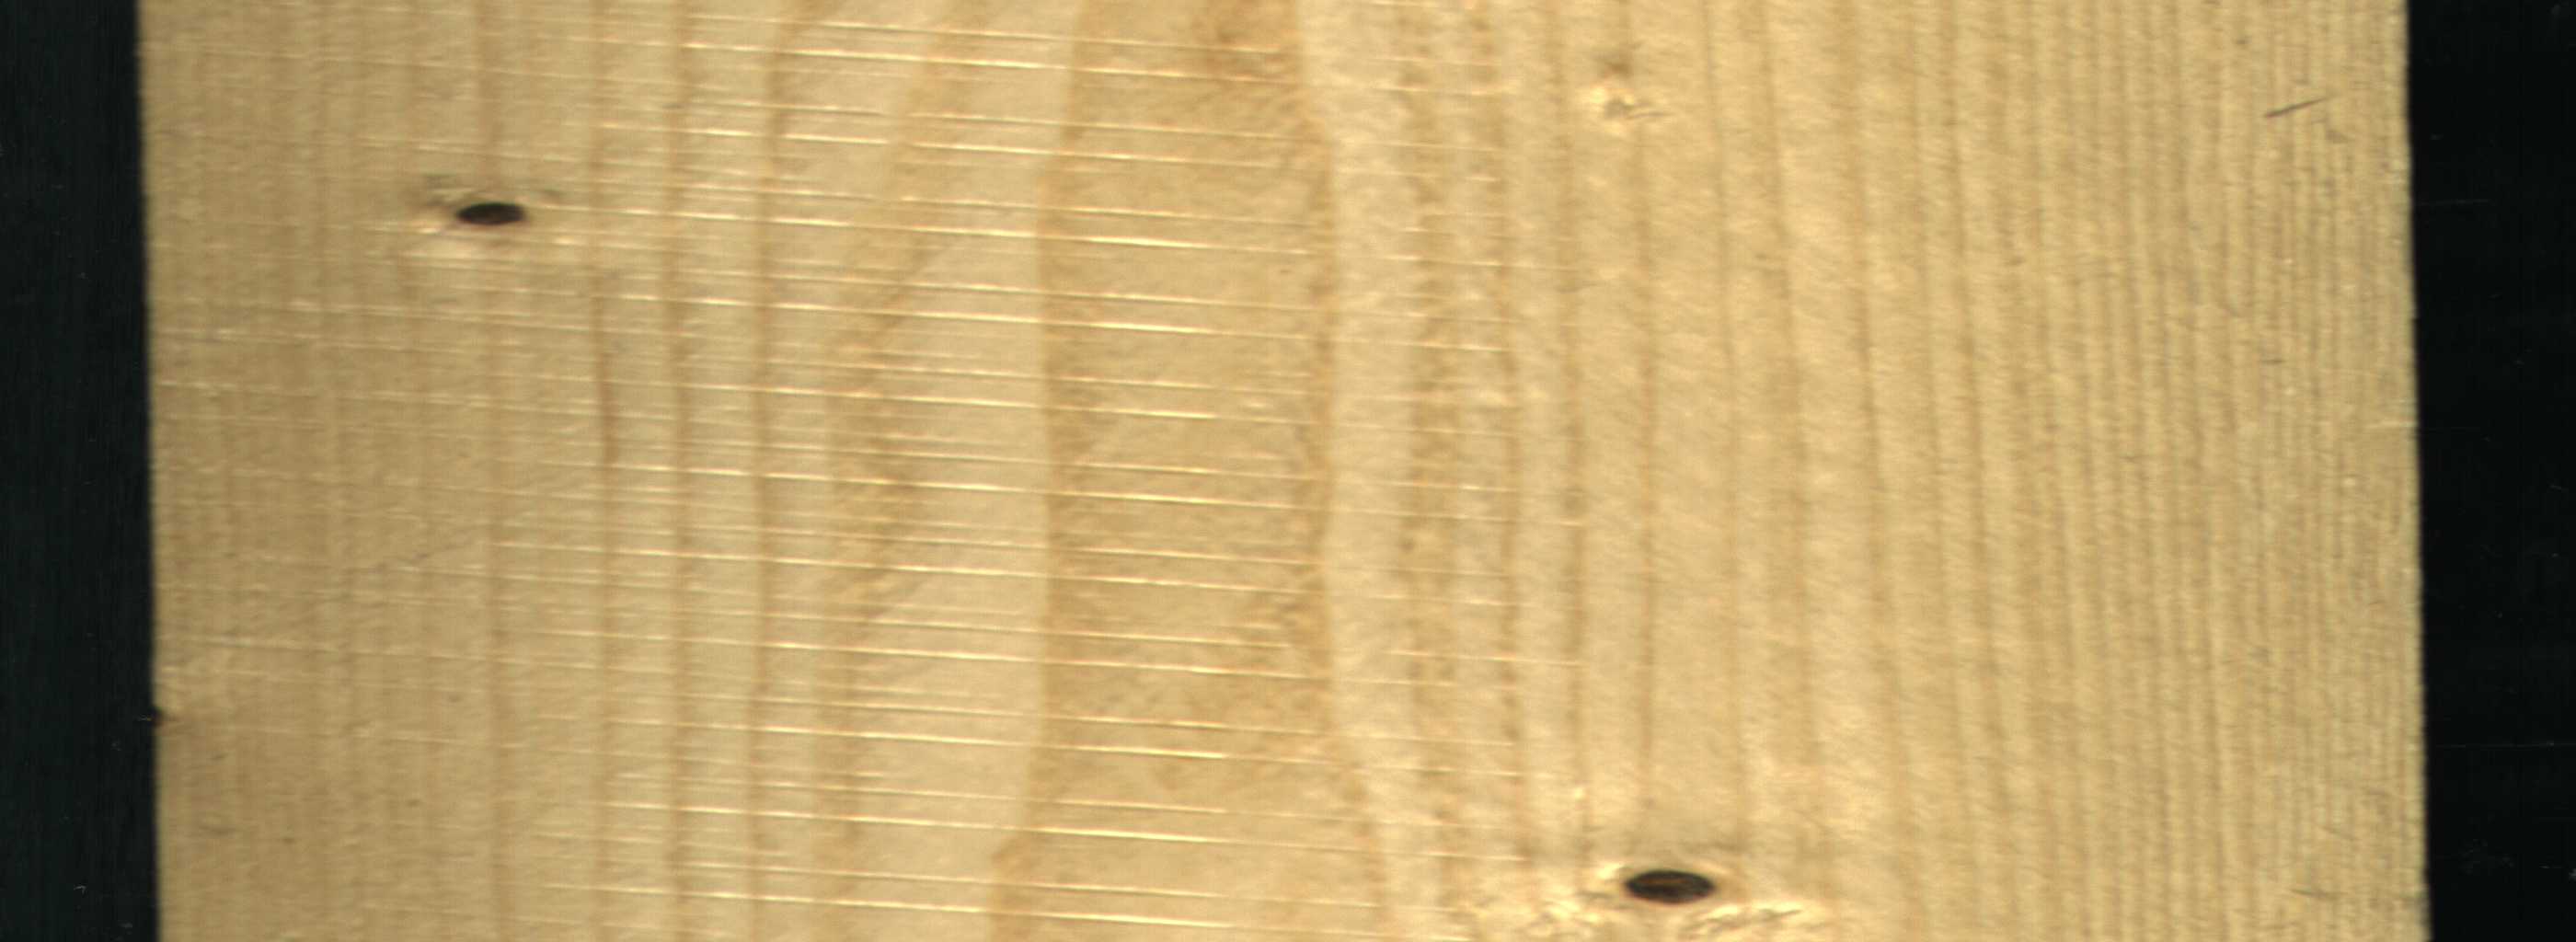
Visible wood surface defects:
Dead_Knot
Dead_Knot